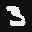
Label: 3